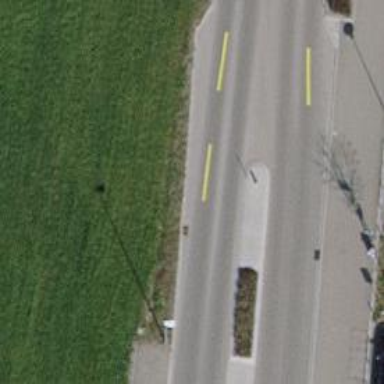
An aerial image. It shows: Tertiary road with asphalt surface including cycle lane.